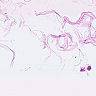
Metastatic tissue present: no